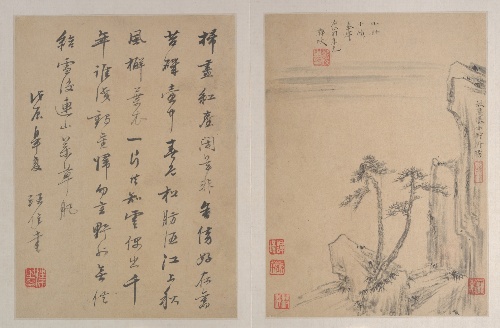
Artist: Zheng Min|Wang Quan
Artist bio: Chinese, 1633–1683|Chinese
Date: dated 1688
Object type: Album
Classification: Paintings
Medium: Album of ten paintings; ink on paper
Culture: China
Period: Qing dynasty (1644–1911)
Dimensions: Each leaf: 10 1/4 x 7 1/2 in. (26 x 19.1 cm)
Department: Asian Art
Credit line: Edward Elliott Family Collection; Gift of Douglas Dillon, 1987
Accession year: 1987
Repository: Metropolitan Museum of Art, New York, NY
Tags: Landscapes